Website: ulta-beauty
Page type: cart
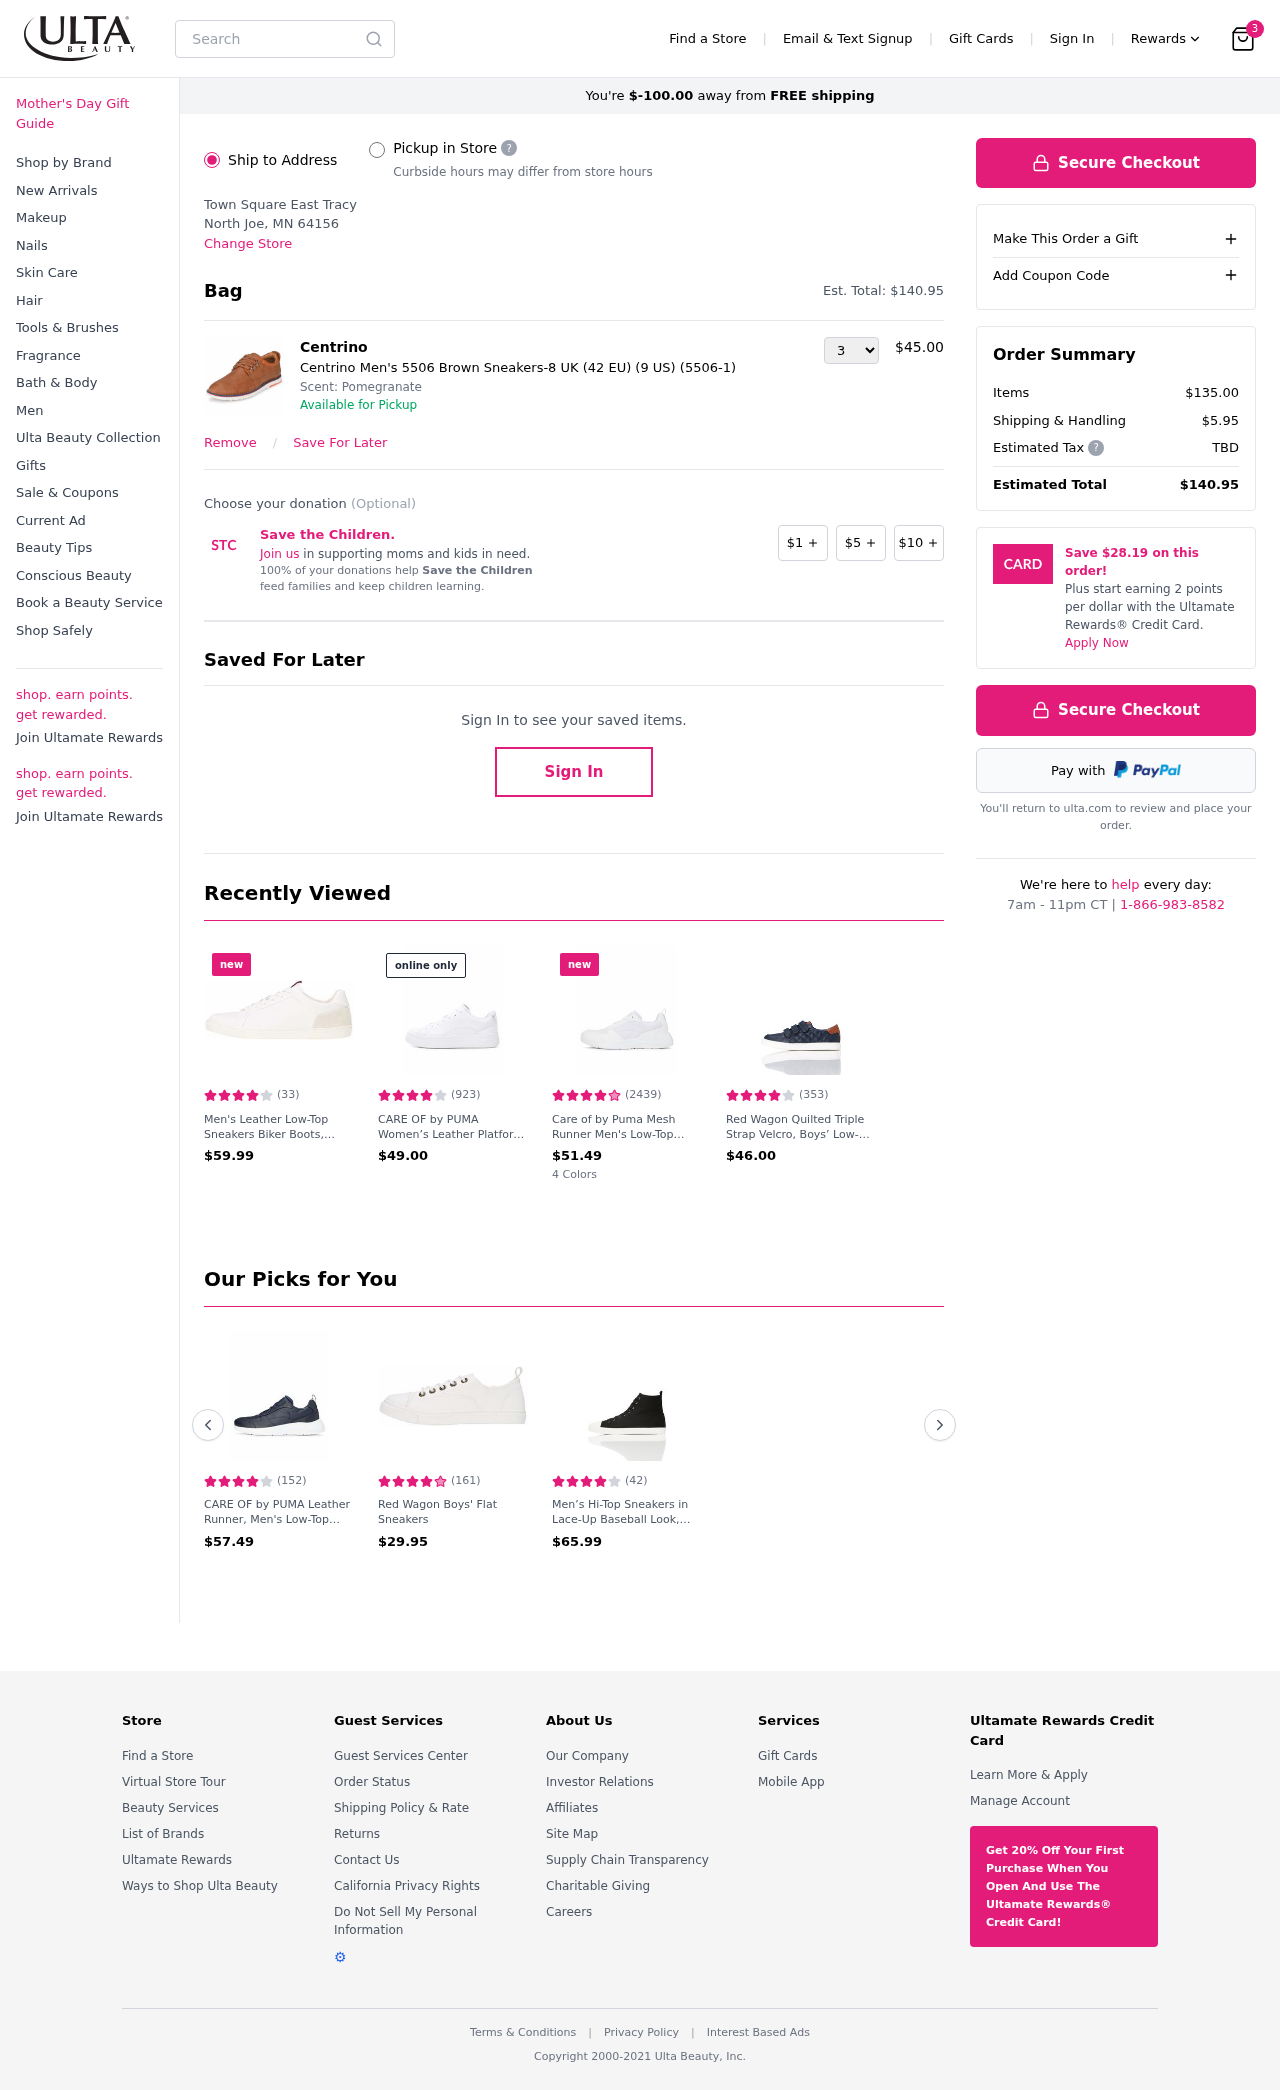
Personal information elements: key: PII_LOCATION1_CITY_STATE_ZIP
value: North Joe, MN 64156
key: PII_LOCATION1_NAME
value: Town Square East Tracy
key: PII_CITY
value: East Tracy
Product elements: key: PRODUCT1_BRAND
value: Centrino
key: PRODUCT1_NAME
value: Centrino Men's 5506 Brown Sneakers-8 UK (42 EU) (9 US) (5506-1)
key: PRODUCT1_PRICE
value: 45
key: PRODUCT1_QUANTITY
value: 3
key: PRODUCT2_NAME
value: Men's Leather Low-Top Sneakers Biker Boots, White White, Women 2
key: PRODUCT2_NUM_RATINGS
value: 33
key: PRODUCT2_PRICE
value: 59.99
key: PRODUCT2_RATING
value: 4.2
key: PRODUCT3_NAME
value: CARE OF by PUMA Women’s Leather Platform Low-Top Sneakers
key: PRODUCT3_NUM_RATINGS
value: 923
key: PRODUCT3_PRICE
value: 49
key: PRODUCT3_RATING
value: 4
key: PRODUCT4_NAME
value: Care of by Puma Mesh Runner Men's Low-Top Sneakers
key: PRODUCT4_NUM_RATINGS
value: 2439
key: PRODUCT4_PRICE
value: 51.49
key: PRODUCT4_RATING
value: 4.7
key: PRODUCT5_NAME
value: Red Wagon Quilted Triple Strap Velcro, Boys’ Low-Top Sneakers
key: PRODUCT5_NUM_RATINGS
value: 353
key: PRODUCT5_PRICE
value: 46
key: PRODUCT5_RATING
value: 4.1
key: PRODUCT6_NAME
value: CARE OF by PUMA Leather Runner, Men's Low-Top Sneakers
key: PRODUCT6_NUM_RATINGS
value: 152
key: PRODUCT6_PRICE
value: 57.49
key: PRODUCT6_RATING
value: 4.4
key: PRODUCT7_NAME
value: Red Wagon Boys' Flat Sneakers
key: PRODUCT7_NUM_RATINGS
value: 161
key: PRODUCT7_PRICE
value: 29.95
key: PRODUCT7_RATING
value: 4.6
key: PRODUCT8_NAME
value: Men’s Hi-Top Sneakers in Lace-Up Baseball Look, Black, 6 UK
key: PRODUCT8_NUM_RATINGS
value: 42
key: PRODUCT8_PRICE
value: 65.99
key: PRODUCT8_RATING
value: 4.2
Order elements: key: ORDER_NUM_ITEMS
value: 3
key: ORDER_FREE_SHIPPING_REMAINING
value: $-100.00
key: ORDER_TOTAL
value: $140.95
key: ORDER_TOTAL
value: Est. Total: $140.95
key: ORDER_SUBTOTAL
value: $135.00
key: ORDER_SHIPPING_COST
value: $5.95
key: ORDER_TAX
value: TBD
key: ORDER_CARD_SAVINGS
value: $28.19
Search elements: key: HEADER_SEARCH
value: Search